Aerial crown-view tile of a tropical tree (Barro Colorado Island, Panama), acquired 20250818:
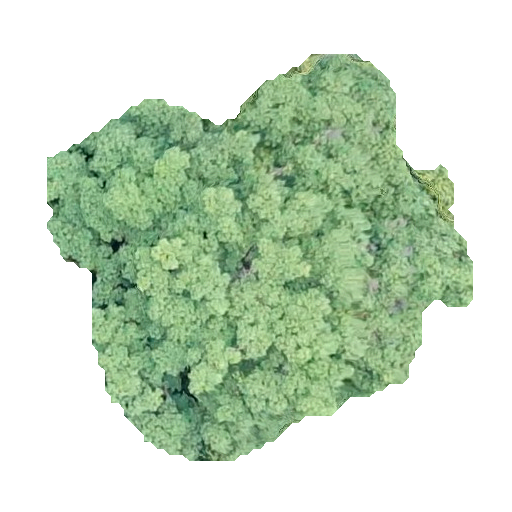
Species: Ceiba pentandra
GBIF accepted scientific name: Ceiba pentandra
Crown area: 166.301 m²